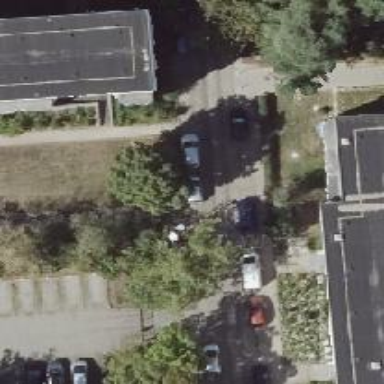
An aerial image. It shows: Residential road with concrete surface.